Question: my question is just about choosing the right approach because i'm not sure about the solution.
i got 3d model in my project, at some point i want to show animated disassembly , the object is made of somthing like 200 pieces.
so animating with keyframe one by one is time consuming.
the animation i'm looking for is like explosion from the center of the object so the parts will just move out of its center.
example image:

what would you do?
what is the best way to manage such task?
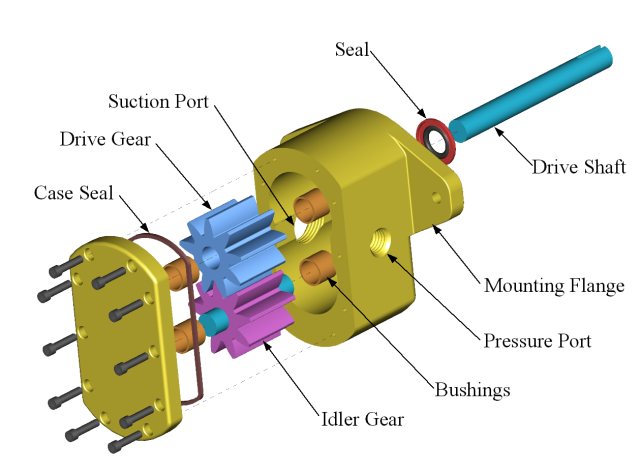
Answer: I would code it. Maybe I am biased because I am a programmer, but animating it would be a pain.
So I would import the model into Unity3d. Then I would grab all the parts and store them in a list. Once I have the 200 parts then I can do anything I want to them.
I would then proceed to attach rigibodies and box colliders to them all -- this can be done programmatically. Then you can initiate the explosion by adding a velocity to each part. If you want to be fairly realistic and have something that is fairly random you can give each object mass and then use the equation 'F=ma' for the explosion. That is, each part will get different acceleration depending on the mass they have.